Aerial crown-view tile of a tropical tree (Barro Colorado Island, Panama), acquired 20240918:
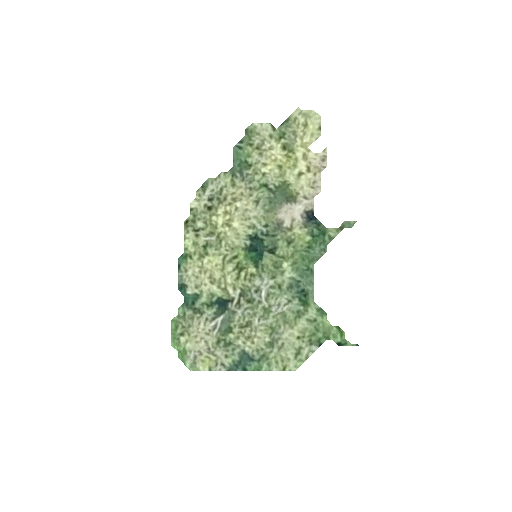
Species: Quararibea stenophylla
GBIF accepted scientific name: Quararibea stenophylla
Crown area: 48.741 m²